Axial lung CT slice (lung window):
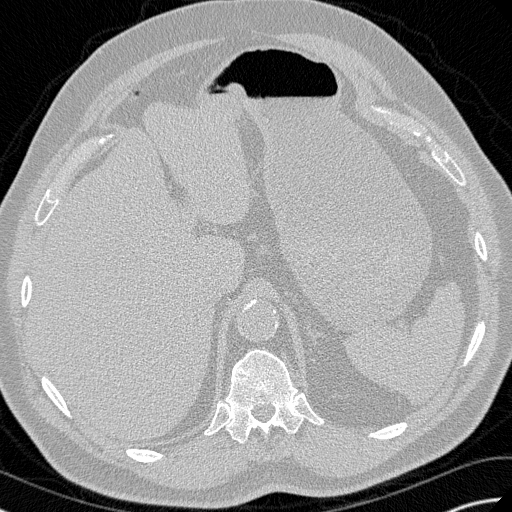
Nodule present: no